Aerial crown-view tile of a tropical tree (Barro Colorado Island, Panama), acquired 20240918:
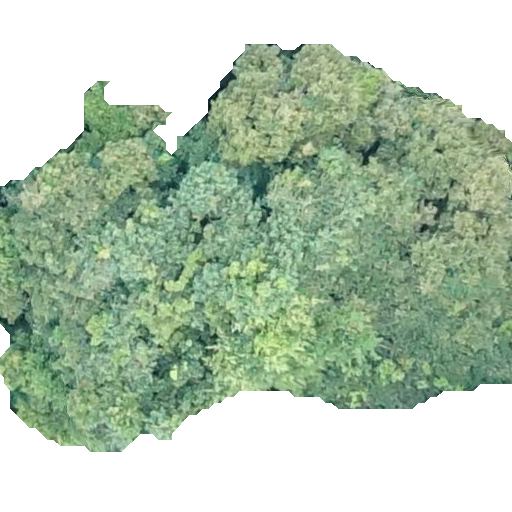
Species: Prioria copaifera
GBIF accepted scientific name: Prioria copaifera
Crown area: 261.507 m²